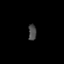
Tissue: lung
Cell type: Endothelial cells
Senescence score: 0.2221
Nuclear area (px): 125
Mean DAPI intensity: 74.192